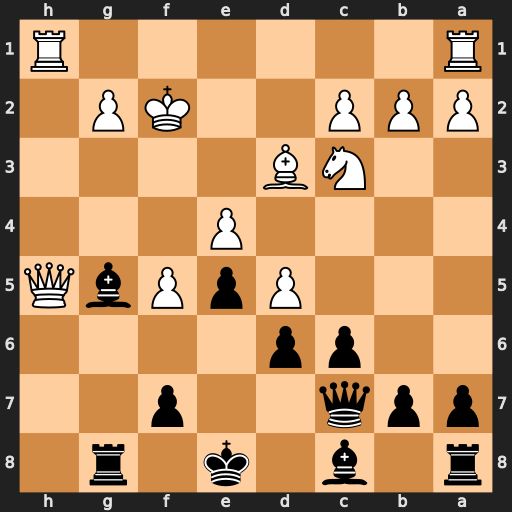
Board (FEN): r1b1k1r1/ppq2p2/2pp4/3PpPbQ/4P3/2NB4/PPP2KP1/R6R
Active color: b
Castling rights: q
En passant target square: -
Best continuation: Qb6+ Kf1 Qxb2 Rb1 Qxc3